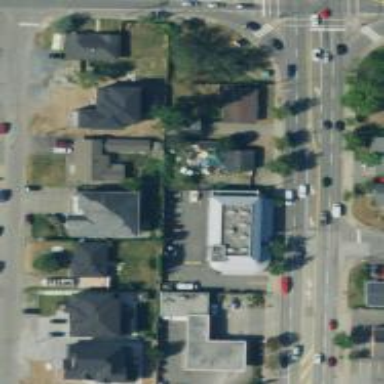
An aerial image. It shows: Pharmacy.